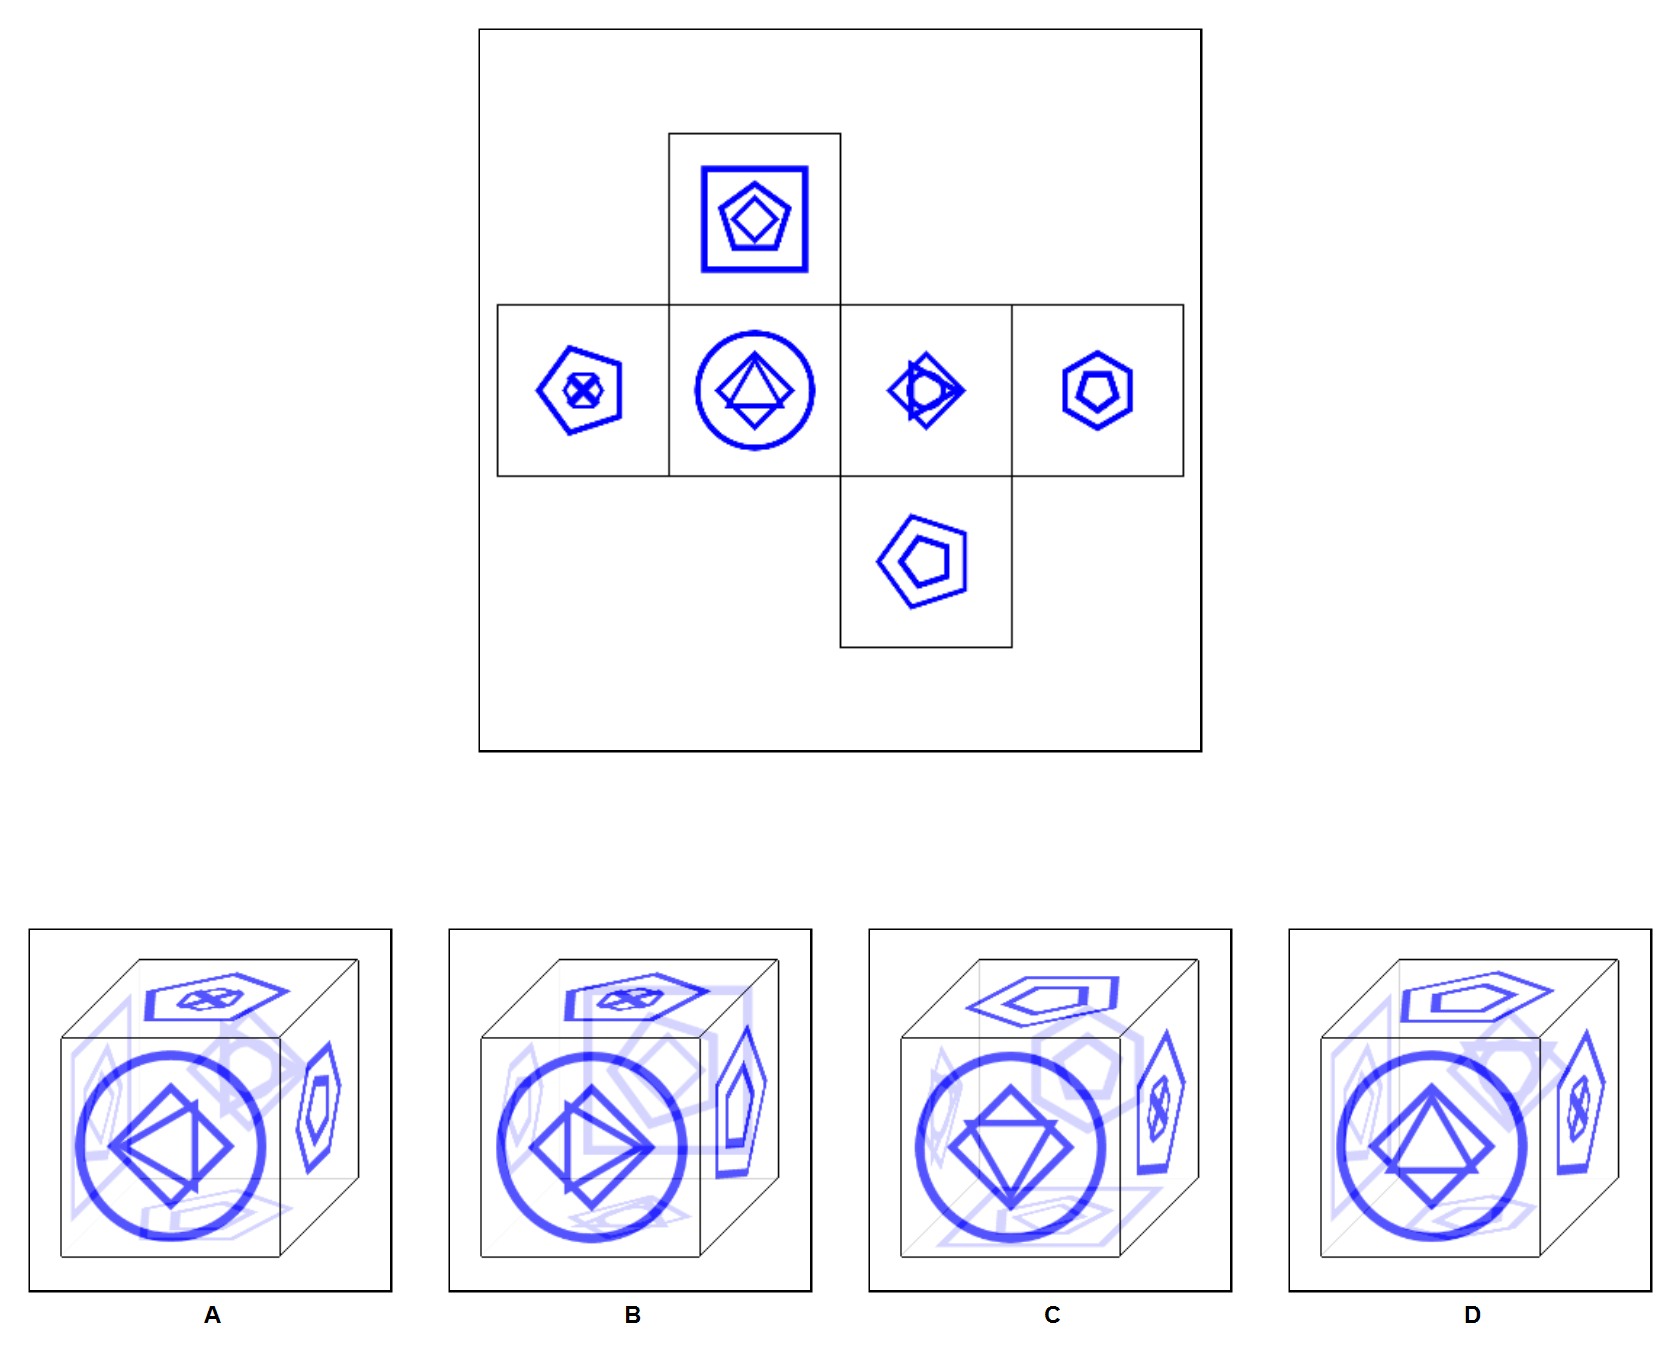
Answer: C